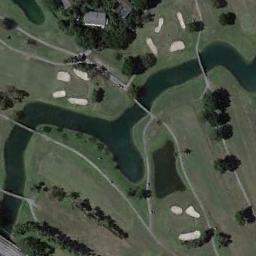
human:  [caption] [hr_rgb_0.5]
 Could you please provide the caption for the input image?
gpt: There are two large bunkers and two paths .

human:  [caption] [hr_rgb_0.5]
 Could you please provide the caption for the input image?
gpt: The golf course has two lakes, A house, Some fairways, Roads, Barrier trees and sandpits and a river goes through the golf course .

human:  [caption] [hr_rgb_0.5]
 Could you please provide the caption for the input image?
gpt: Many trees are next to the golf course .

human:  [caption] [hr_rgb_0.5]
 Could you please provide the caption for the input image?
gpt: There are a few bunkers and several paths on a large green lawn on the golf course with many trees and several buildings and a small river .

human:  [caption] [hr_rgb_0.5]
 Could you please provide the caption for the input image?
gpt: There are some bunkers and a river on the golf course .